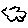
Label: cloud